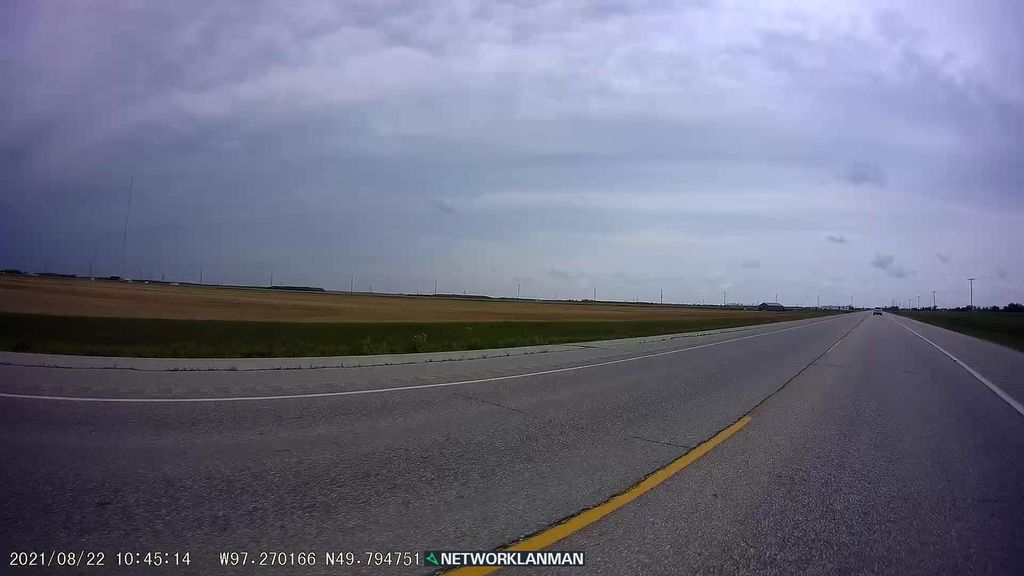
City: winnipeg